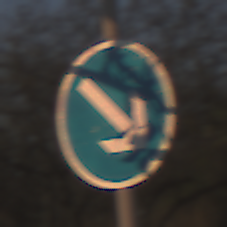
Verkehrszeichen: VorgeschriebeneVorbeifahrtRechts
Umgebung: Outdoor, Nature
Tageszeit: SunriseSunset
Wetter: Clear
Licht: Natural
Jahreszeit: NotSpecified
Kontrast: HighContrast